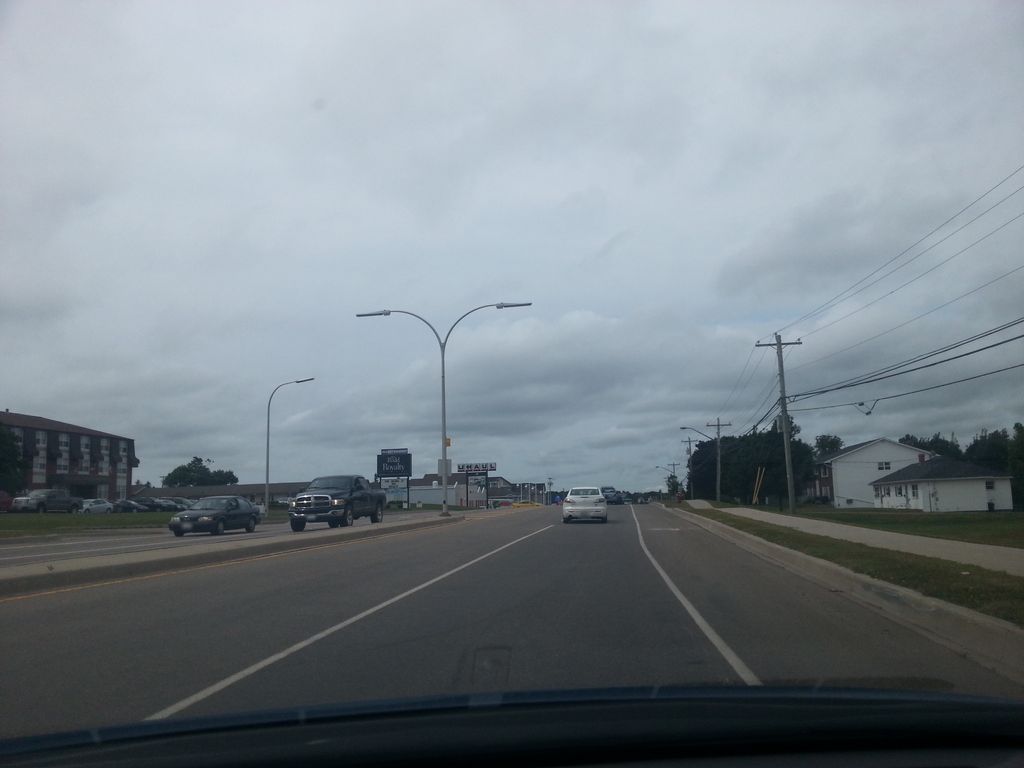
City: charlottetown